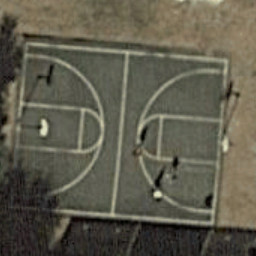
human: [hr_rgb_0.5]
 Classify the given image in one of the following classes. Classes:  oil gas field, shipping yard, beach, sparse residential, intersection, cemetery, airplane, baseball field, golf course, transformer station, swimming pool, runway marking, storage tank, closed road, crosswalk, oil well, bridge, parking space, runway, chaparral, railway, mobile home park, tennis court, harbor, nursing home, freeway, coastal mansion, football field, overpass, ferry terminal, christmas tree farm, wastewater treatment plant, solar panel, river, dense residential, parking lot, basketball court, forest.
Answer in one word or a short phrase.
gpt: basketball court